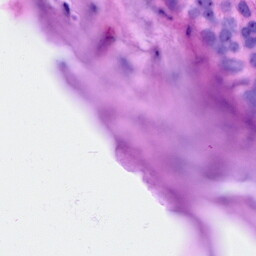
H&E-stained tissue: Breast